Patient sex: M
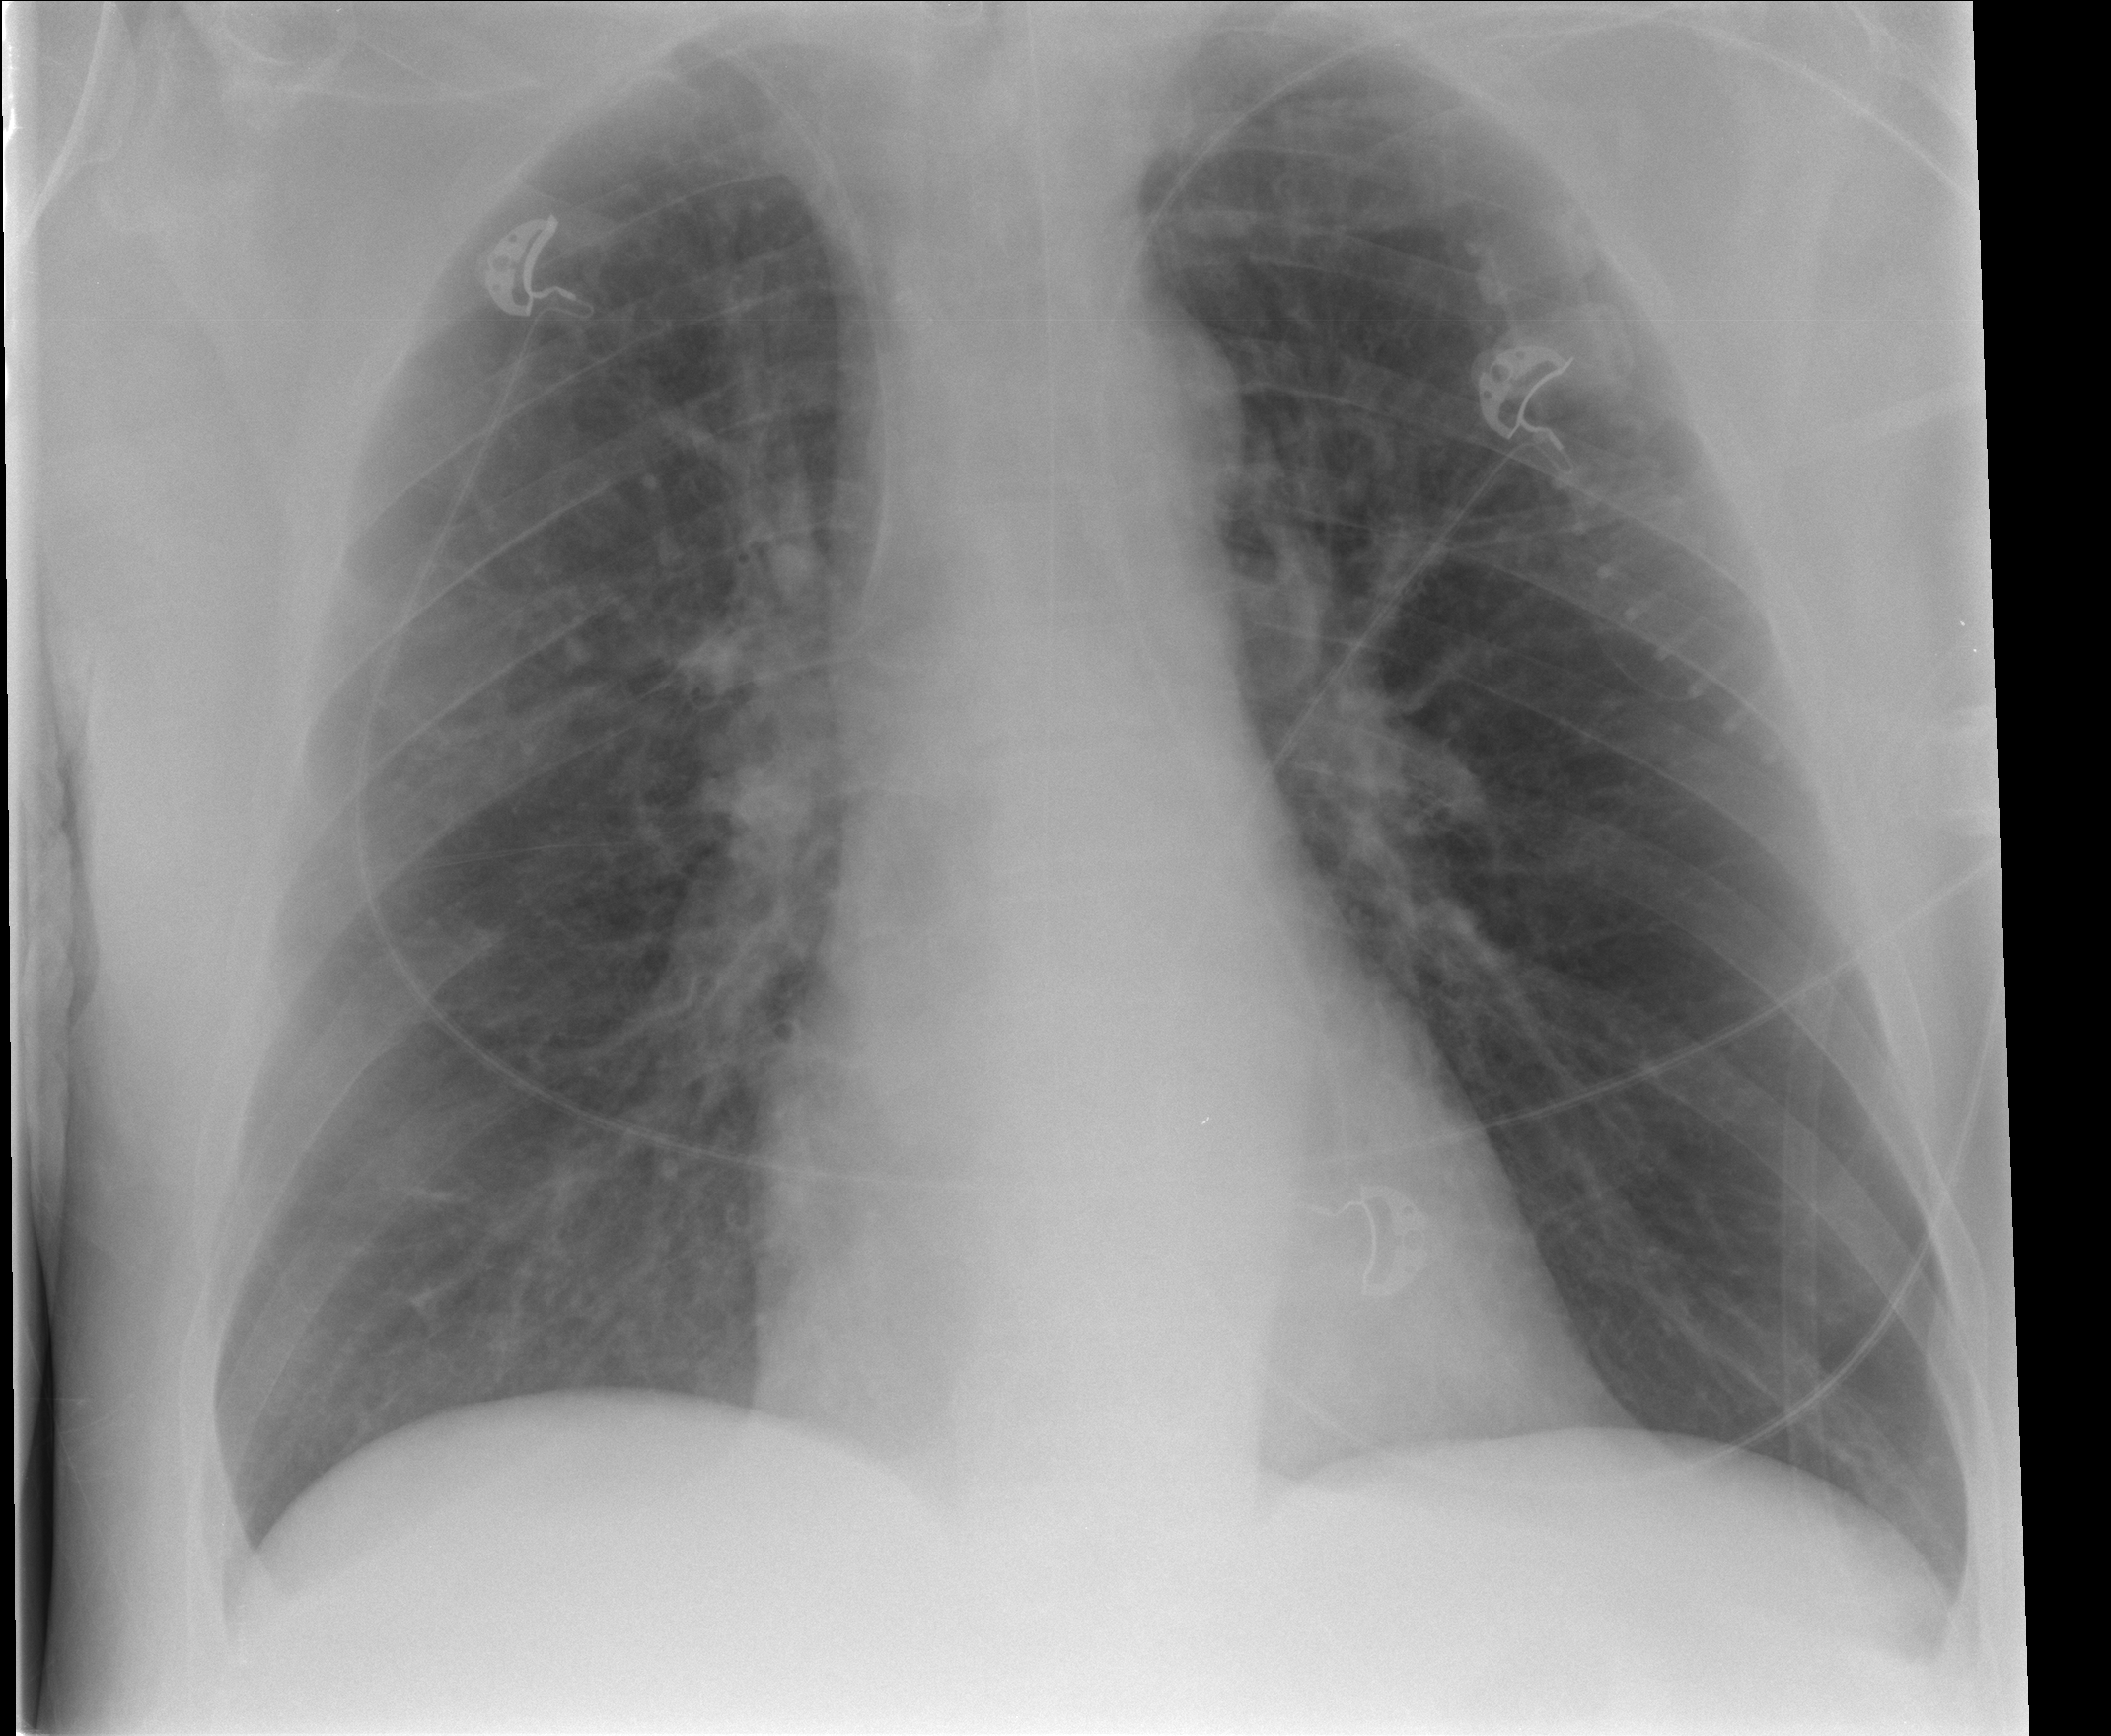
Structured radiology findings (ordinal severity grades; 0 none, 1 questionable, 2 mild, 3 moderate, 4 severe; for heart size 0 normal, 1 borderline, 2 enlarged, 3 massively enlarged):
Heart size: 0
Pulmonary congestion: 0
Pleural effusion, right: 0
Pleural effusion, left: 0
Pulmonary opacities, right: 0
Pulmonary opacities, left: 0
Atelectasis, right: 2
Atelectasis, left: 0